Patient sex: F
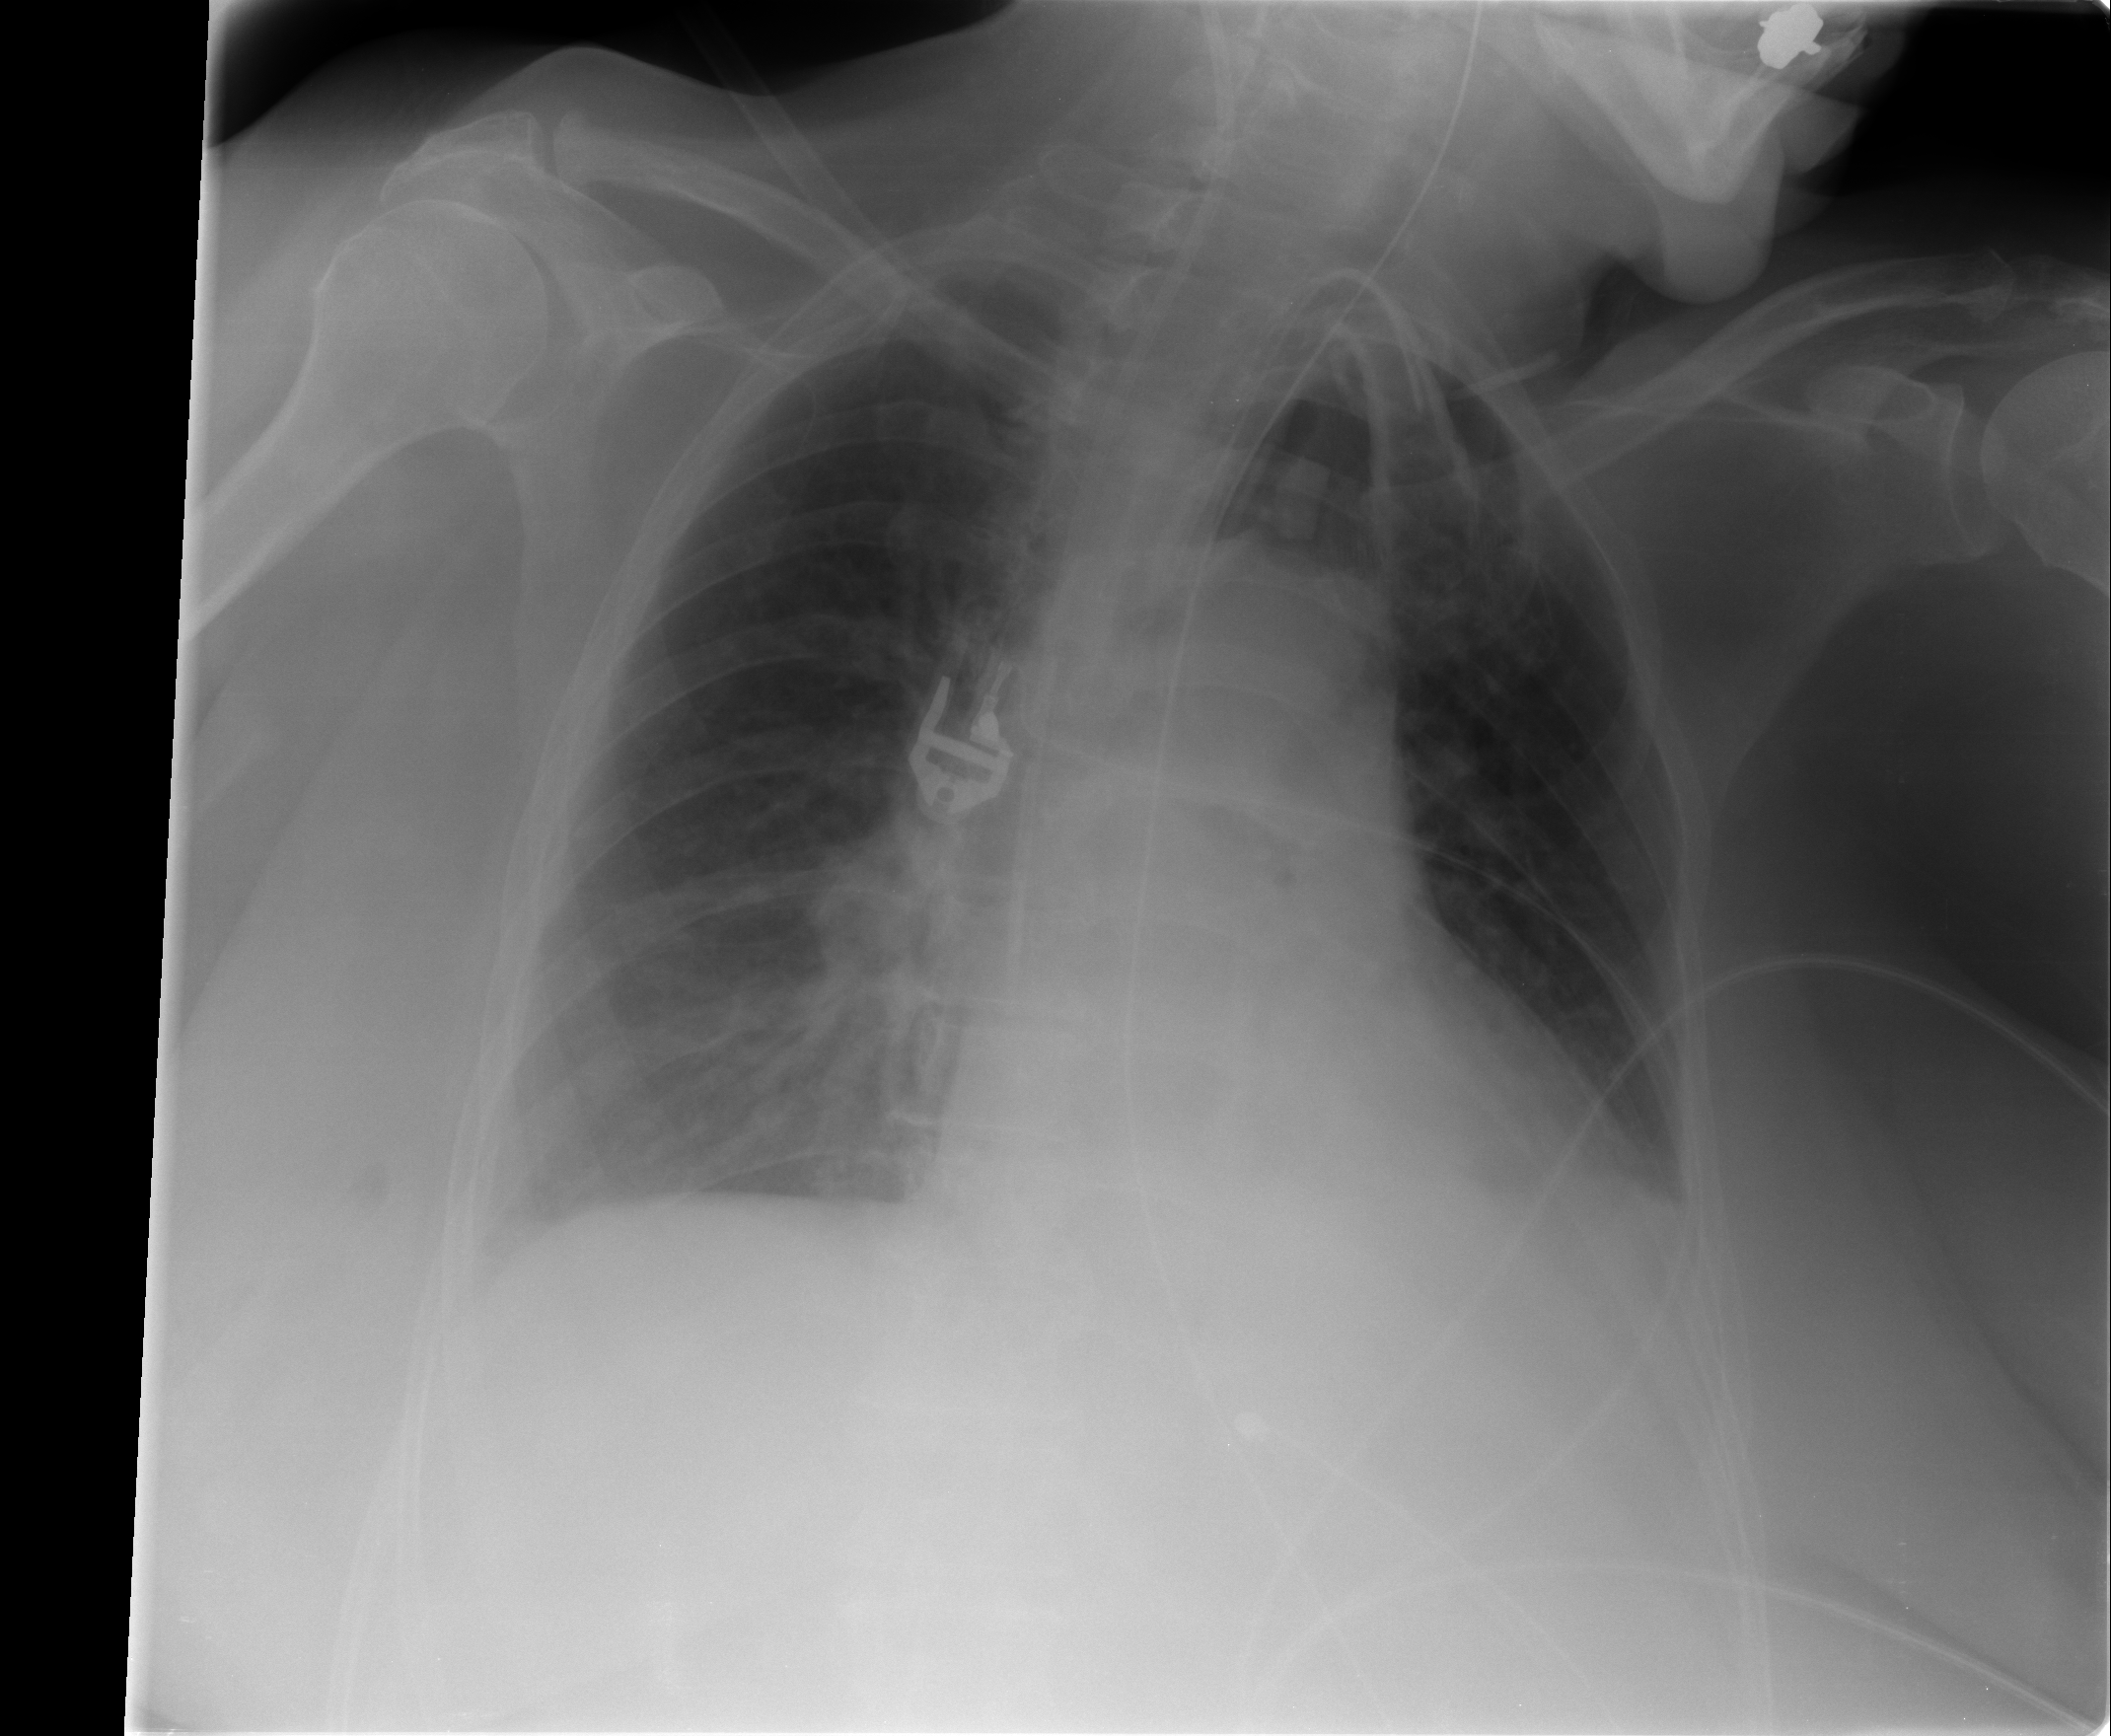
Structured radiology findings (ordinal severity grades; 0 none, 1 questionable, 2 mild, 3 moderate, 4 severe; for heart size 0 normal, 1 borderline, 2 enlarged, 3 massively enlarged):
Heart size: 0
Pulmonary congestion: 1
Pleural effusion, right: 1
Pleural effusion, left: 1
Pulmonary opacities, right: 0
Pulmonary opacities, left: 0
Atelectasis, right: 1
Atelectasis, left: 2